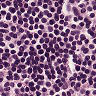
Metastatic tissue present: no